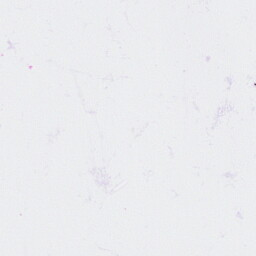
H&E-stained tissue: Cervix